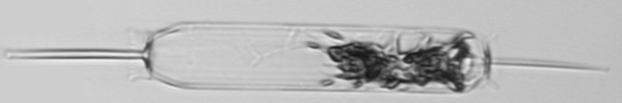
Label: Ditylum_brightwellii